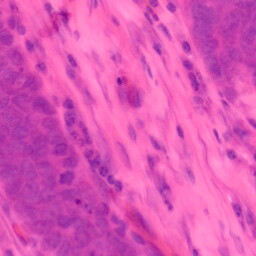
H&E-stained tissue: Colon